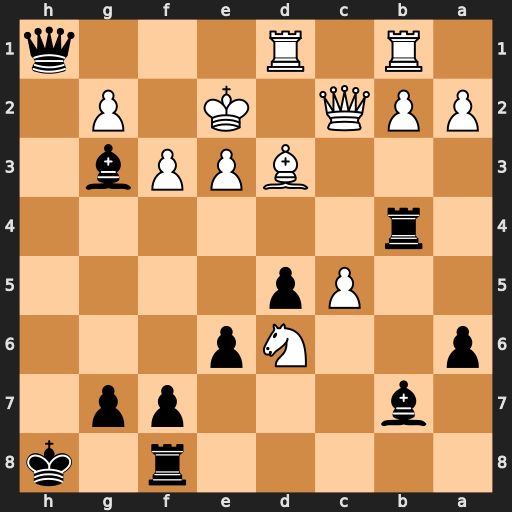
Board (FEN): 5r1k/1b3pp1/p2Np3/2Pp4/1r6/3BPPb1/PPQ1K1P1/1R1R3q
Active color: b
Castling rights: -
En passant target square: -
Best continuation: Qxg2#